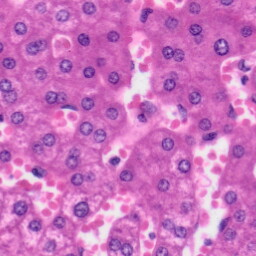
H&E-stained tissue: Liver